Question: I want to make something like this in android

this is a part of the datepicker, so How can i extract it to use only the value picker.
If it is not applicable to do this, tell me about any alternatives.
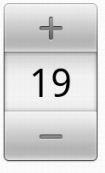
Answer: refer the links
<URL>
<URL>
similar questions asked here
<URL>
<URL>